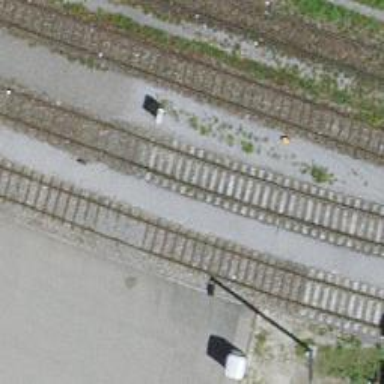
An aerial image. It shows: Railway yard with electrified tracks and single track.